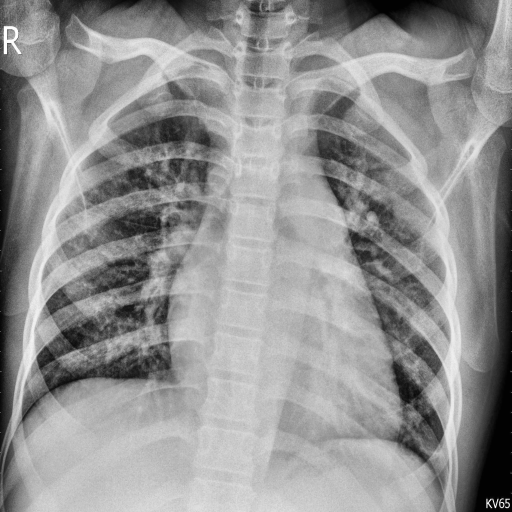
Finding: PNEUMONIA